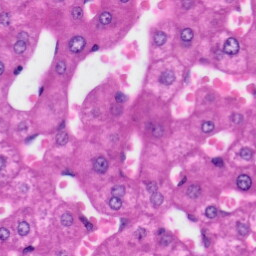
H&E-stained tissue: Liver